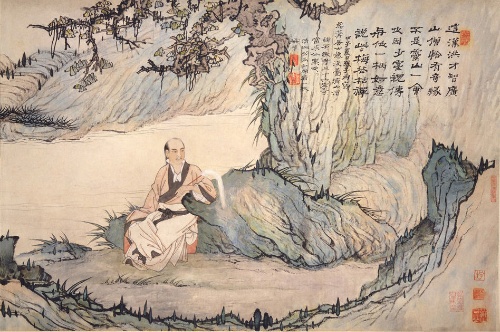
Title: 清  石濤(朱若極)、張子為   忍菴居士像     卷|Portrait of Ren'an in a Landscape
Artist: Shitao (Zhu Ruoji)|Zhang Ziwei
Artist bio: Chinese, 1642–1707|Chinese, active late 17th century
Date: dated 1684
Object type: Handscroll
Classification: Paintings
Medium: Handscroll; ink and color on paper
Culture: China
Period: Qing dynasty (1644–1911)
Dimensions: 22 15/18 x 53 7/8 in. (58 x 136.8 cm)
Department: Asian Art
Credit line: Purchase, The Dillon Fund Gift, 1987
Accession year: 1987
Repository: Metropolitan Museum of Art, New York, NY
Tags: Men|Landscapes